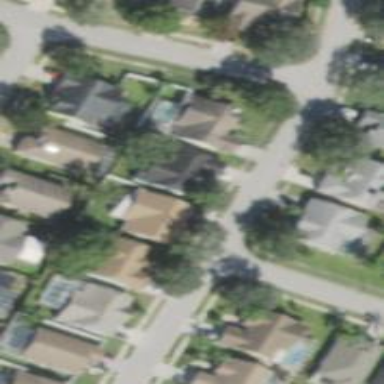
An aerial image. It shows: Residential road.